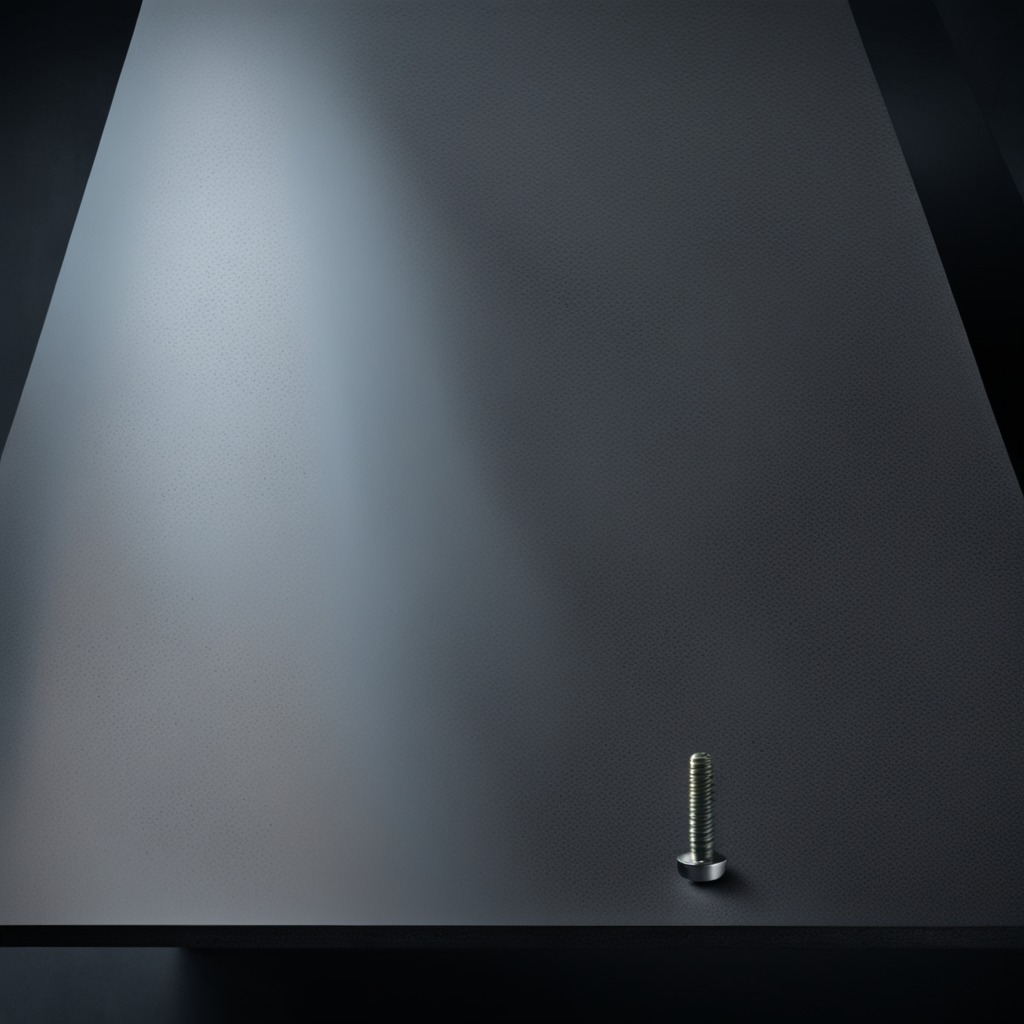
A metal screw is lying on the clean granite table inside a workshop at night.